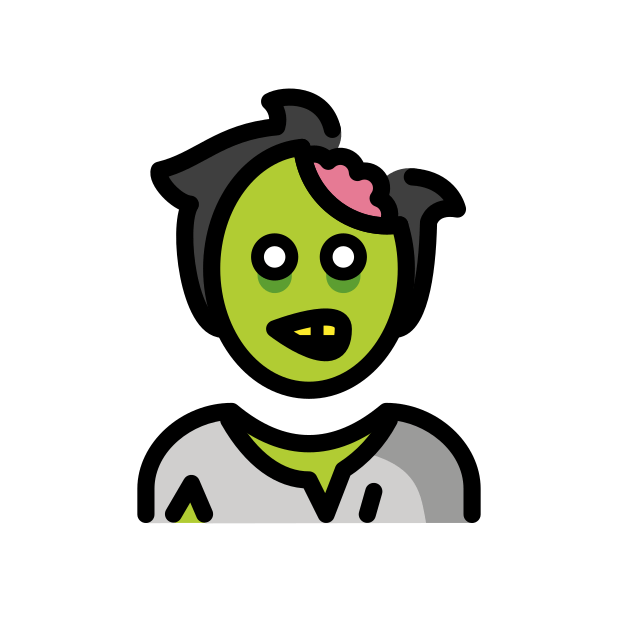
man zombie